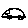
Label: car